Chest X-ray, PA view. Patient: 50 years old, sex M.
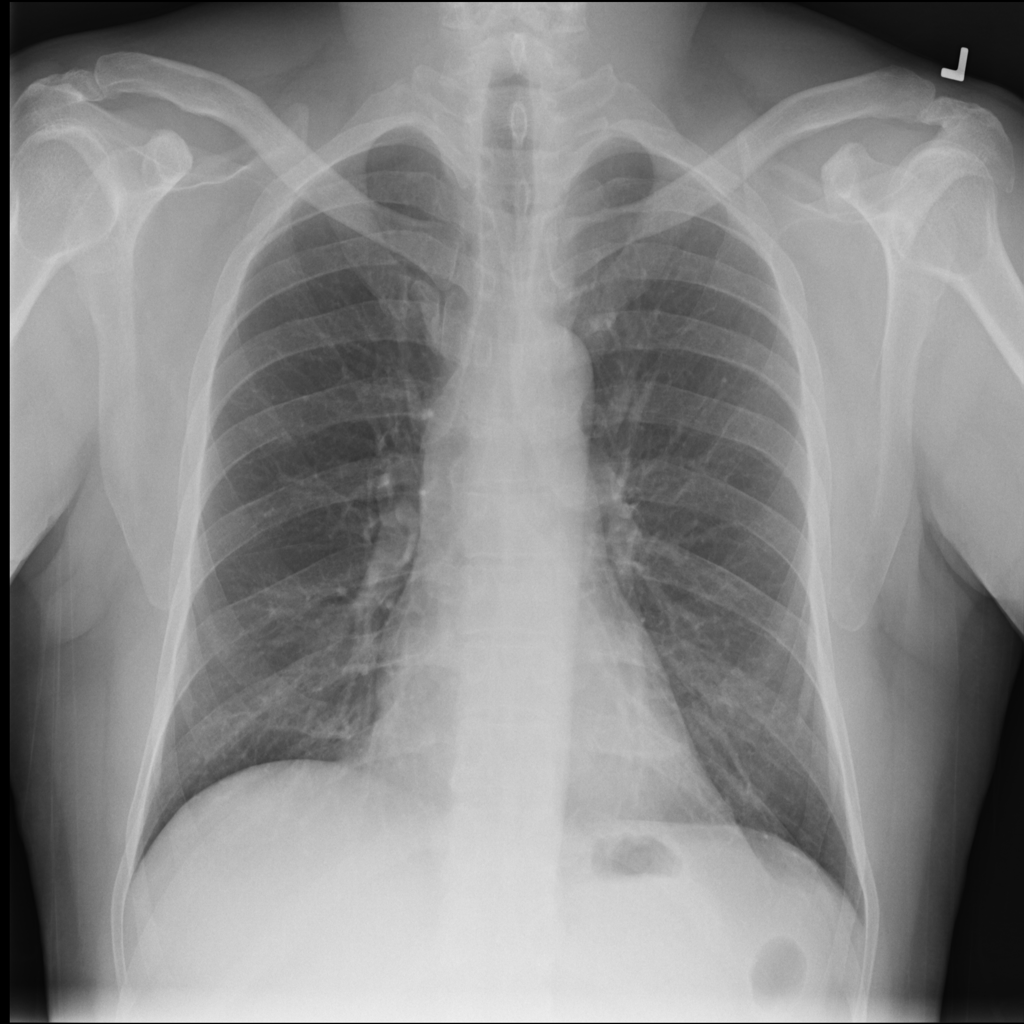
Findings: No Finding